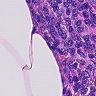
Metastatic tissue present: no